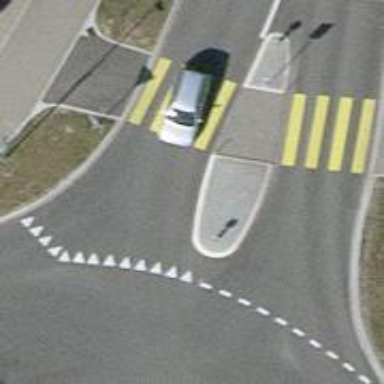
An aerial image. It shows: Zebra crossing with pedestrian island.